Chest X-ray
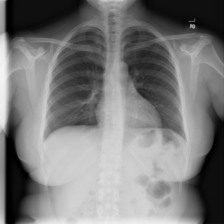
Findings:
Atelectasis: negative
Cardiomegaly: negative
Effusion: negative
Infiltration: negative
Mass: negative
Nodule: negative
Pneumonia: negative
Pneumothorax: negative
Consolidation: negative
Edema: negative
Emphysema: negative
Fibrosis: negative
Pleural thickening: negative
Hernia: negative